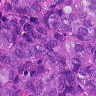
Metastatic tissue present: yes